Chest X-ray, AP view. Patient: 14 years old, sex F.
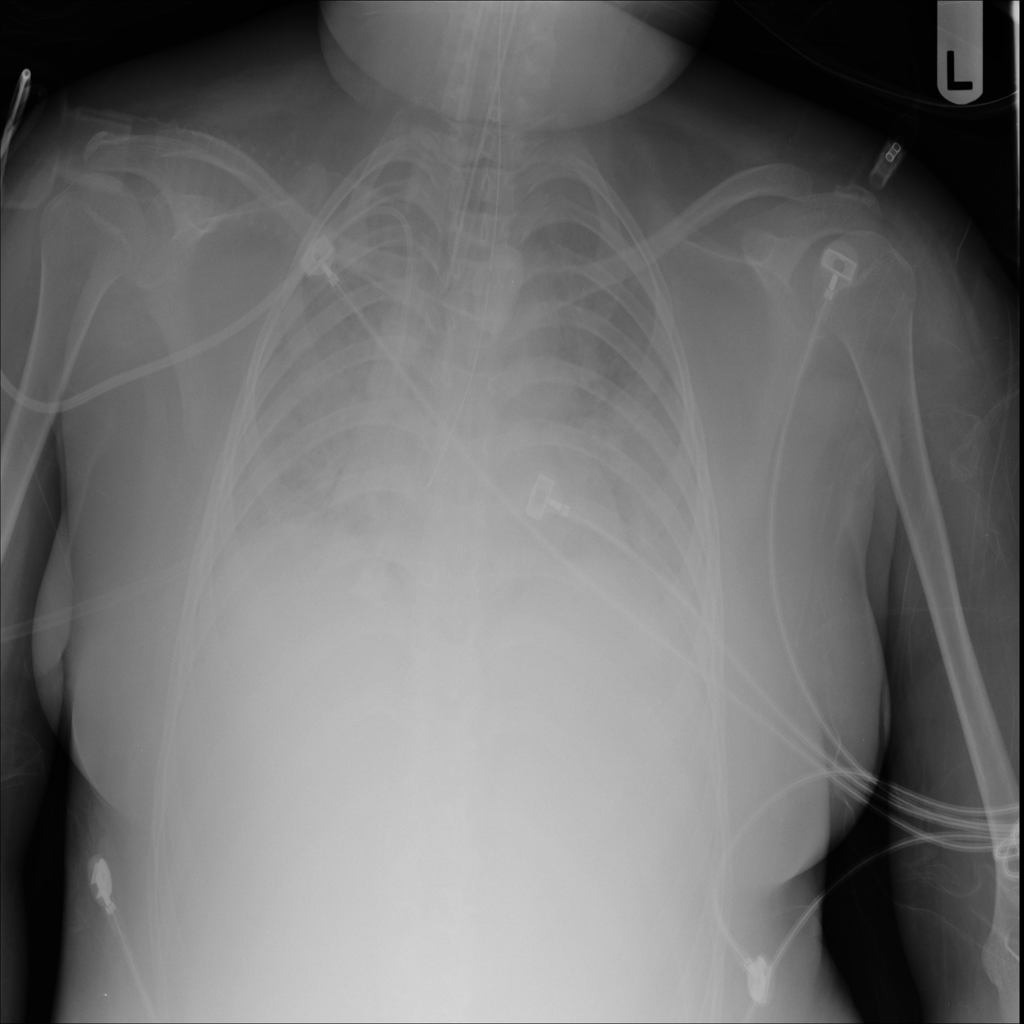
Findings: Consolidation, Infiltration